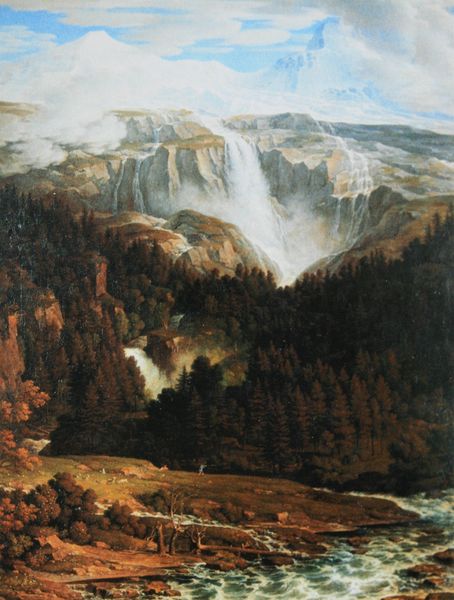
Titel: Der Schmadribachfall im Lauterbrunner Tal
Künstler: Joseph Anton Koch
Standort: Leipzig
Institution: Museum der Bildenden Künste
Schlagwörter: baum, berg, blau, felsen, gemälde, himmel, laub, schatten, wasser, weiß, wolken, bäume, fluss, gelb, grün, landschaft, menschen, ocker, ufer, äste, braun, grau, holz, licht, orange, schwarz, rasen, rot, schnee, tiere, weg, wiese, beige, mensch, stein, steine, öl, bach, erde, horizont, hügel, natur, weide, gewässer, hütte, sonne, boden, gold, tal, wald, wasserfall, genre, himmelblau, schnell, gischt, klar, sommer, wellen, abhang, berge, fels, gebirge, gletscher, hang, dunst, nebel, alm, berglandschaft, schlucht, herbst, weis, böschung, stromschnellen, tannen, dampf, lichteinfall, bedecken, oben, münchen, alpen, wälder, lichtung, groß, schweiz, gefälle, nadelbaum, tanne, österreich, sicht, gebirgsbach, fichten, tannenwald, dicht, schaumkronen, gebirgslandschaft, fließen, koch, joseph anton koch, wildbach, neue pinakothek, pinakothek, wildwasser, köhler, kahle bäume, ursprung, gletzscher, fkuß, mountain, enorm, river, flöße, köhlerhütte, schmadrifallbach, schmadribachfall, wäume, water, josef anton koch, forest